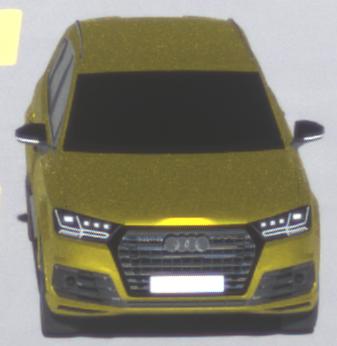
Make: Audi
Model: SQ7
Detailed model: -
Model produced from: 2016
Model produced until: 2018
Doors: 5
Color: yellow
Road condition: dry road
Daytime: morning or afternoon
Contrast: high contrast